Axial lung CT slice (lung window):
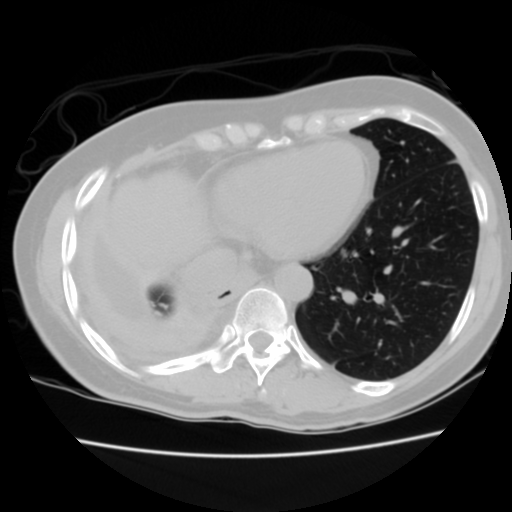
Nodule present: no